Question: Table 'section':

I am trying to create a query that does the following:
'''
SELECT stop
FROM section
WHERE the id is the highest and the section is JPS_44-300-A-y10-1-1-1-H.
'''
In the table above the result would be 1900HA080909. How can I do this using SQL?
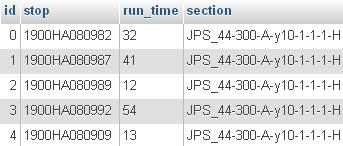
Answer: You can do this with the 'LIMIT' function:
'''
SELECT stop
FROM section
WHERE section='JPS_44-300-A-y10-1-1-1-H'
ORDER BY ID DESC
LIMIT 1;
'''